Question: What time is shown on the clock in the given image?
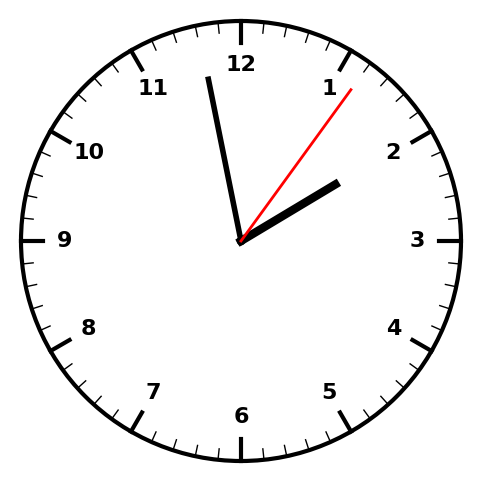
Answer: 01:58:06